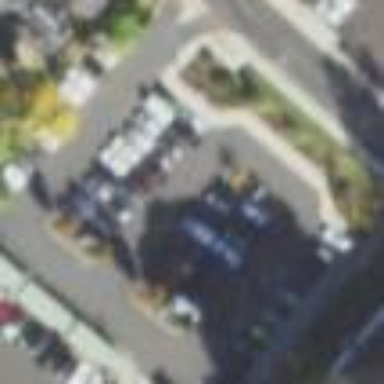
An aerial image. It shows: Multi-storey parking building.